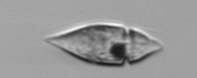
Label: Amphidinium